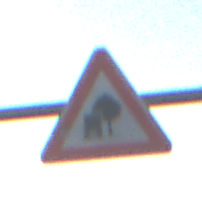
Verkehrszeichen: UnzureichendesLichtraumprofil
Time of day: SunriseSunset
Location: Outdoor (RoadRail)
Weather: Clear
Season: NotSpecified
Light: Natural